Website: bh-photo
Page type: customer-info-address
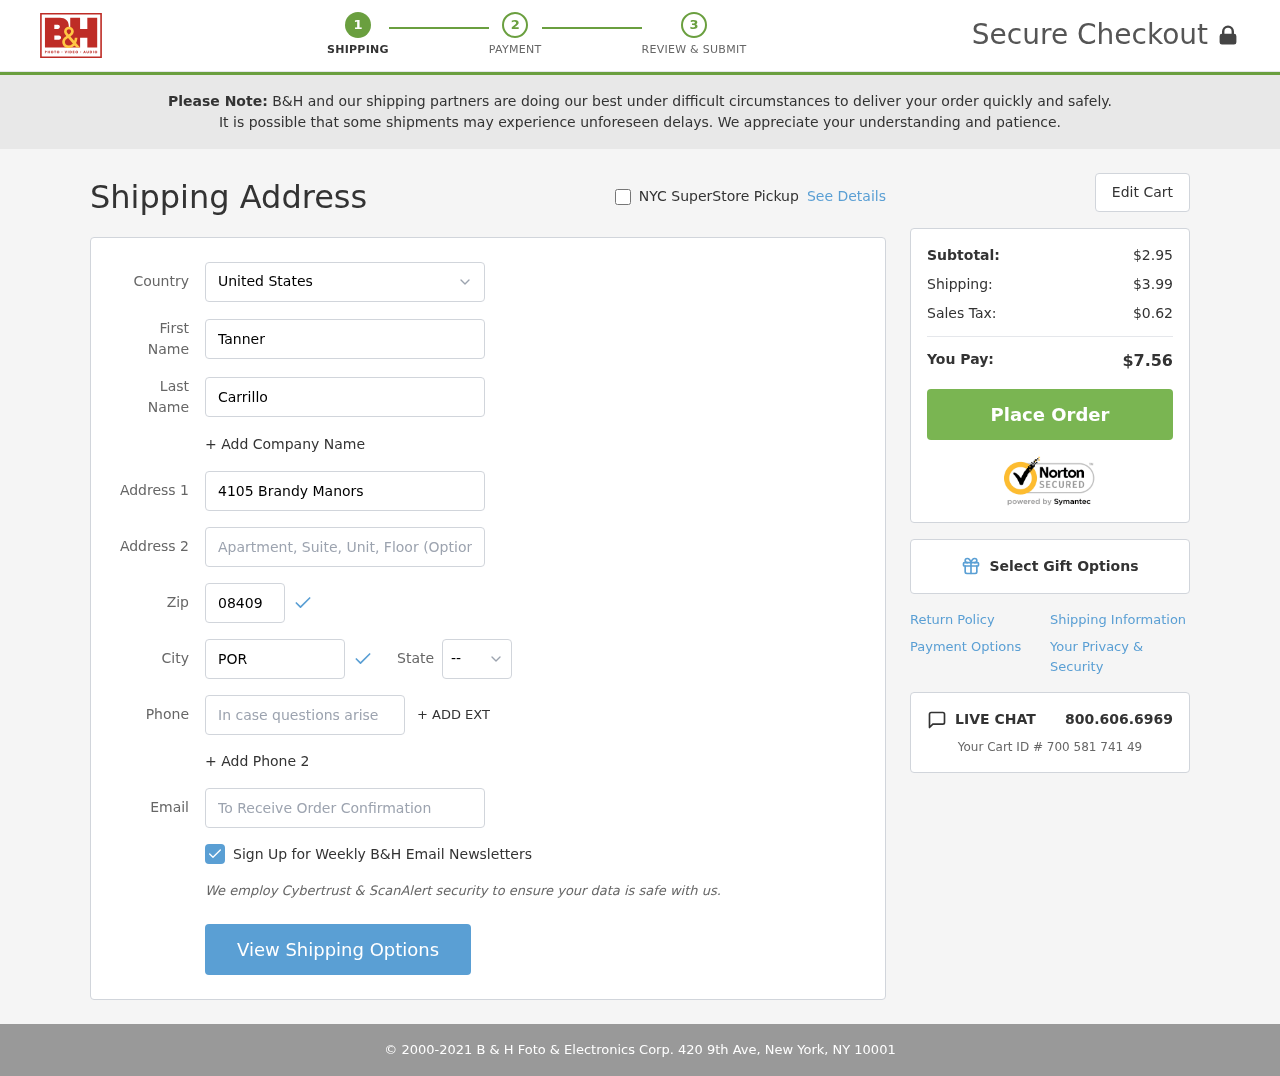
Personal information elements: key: PII_CITY
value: Port Jacob
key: PII_COUNTRY
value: United States
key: PII_EMAIL
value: tanner_carrillo@yahoo.com
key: PII_FIRSTNAME
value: Tanner
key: PII_LASTNAME
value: Carrillo
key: PII_PHONE
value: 9548410276
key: PII_POSTCODE
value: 08409
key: PII_STATE_ABBR
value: GA
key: PII_STREET
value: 4105 Brandy Manors
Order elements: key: ORDER_SUBTOTAL
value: $2.95
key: ORDER_SHIPPING_COST
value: $3.99
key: ORDER_TAX
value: $0.62
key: ORDER_TOTAL
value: $7.56
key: ORDER_ID
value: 700 581 741 49